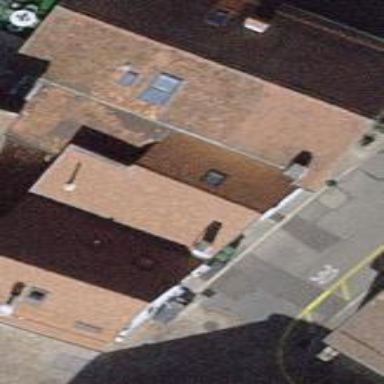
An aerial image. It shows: Building that houses restaurant.